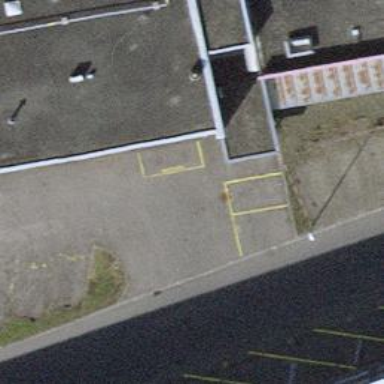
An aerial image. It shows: Entrance with barrier.